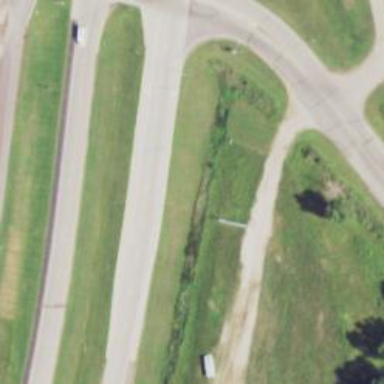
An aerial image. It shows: Trunk highway.